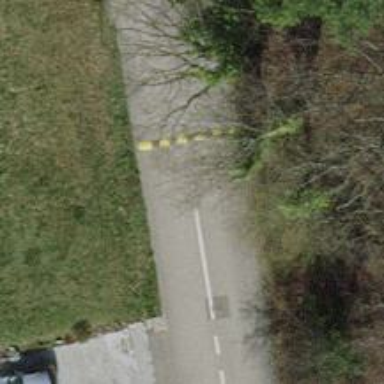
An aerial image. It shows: Bump for traffic calming.